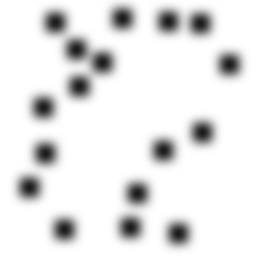
Squares: 17
Triangles: 0
Stars: 0
Total shapes: 17